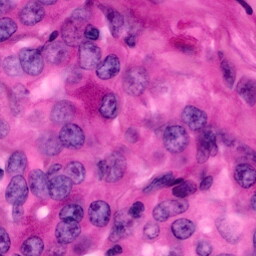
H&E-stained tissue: Pancreatic